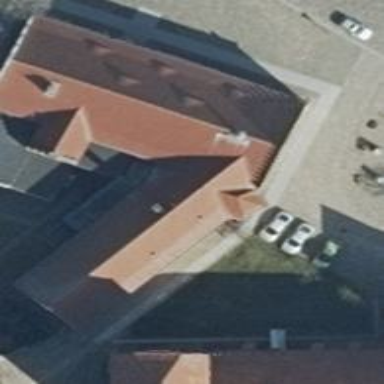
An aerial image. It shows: Gabled roof with red roof tiles. The roof is oriented along the building. It is civic building.